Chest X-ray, AP view. Patient: 70 years old, sex M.
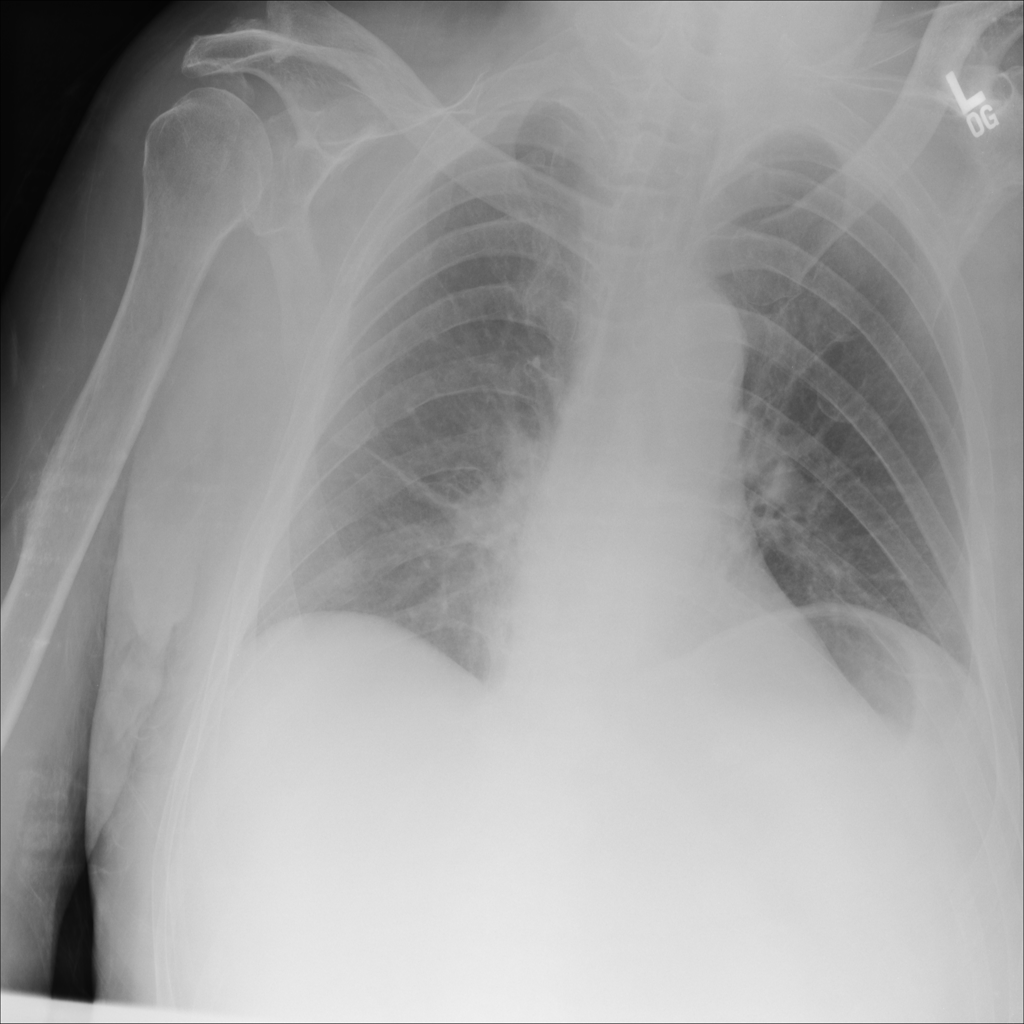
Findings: No Finding